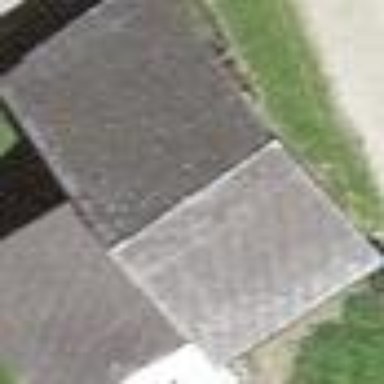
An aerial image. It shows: Barn.